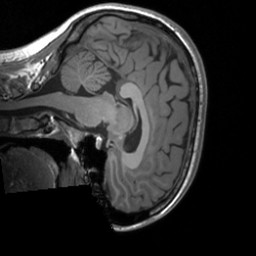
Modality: T1w
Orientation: sagittal
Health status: healthy
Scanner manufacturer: siemens
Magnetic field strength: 3 T
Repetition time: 1.9 s
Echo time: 0.00226 s